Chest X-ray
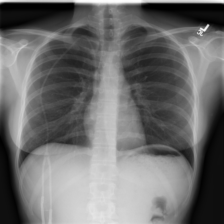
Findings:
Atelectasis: negative
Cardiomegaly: negative
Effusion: negative
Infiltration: negative
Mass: negative
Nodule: negative
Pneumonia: negative
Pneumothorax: negative
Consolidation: negative
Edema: negative
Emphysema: negative
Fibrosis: negative
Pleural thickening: negative
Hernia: negative